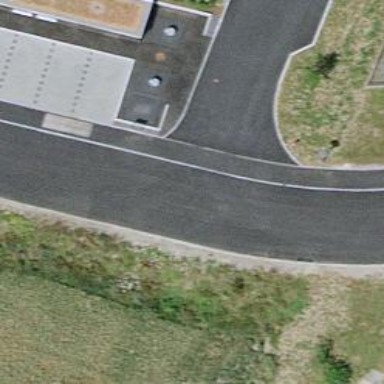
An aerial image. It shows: Road serving as parking aisle.